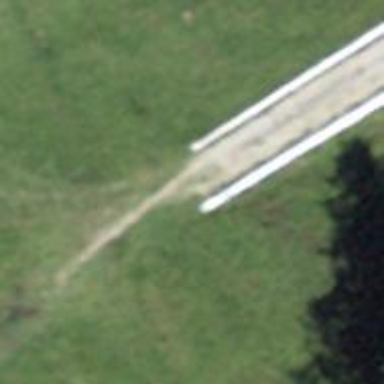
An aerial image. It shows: Track road with grade4 boardwalk bridge.